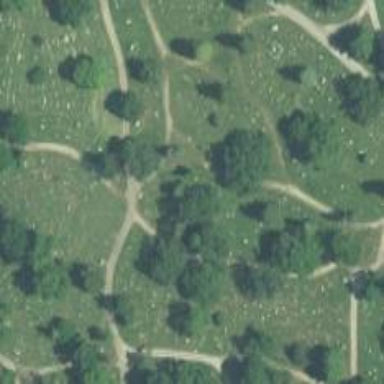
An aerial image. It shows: Cemetery.